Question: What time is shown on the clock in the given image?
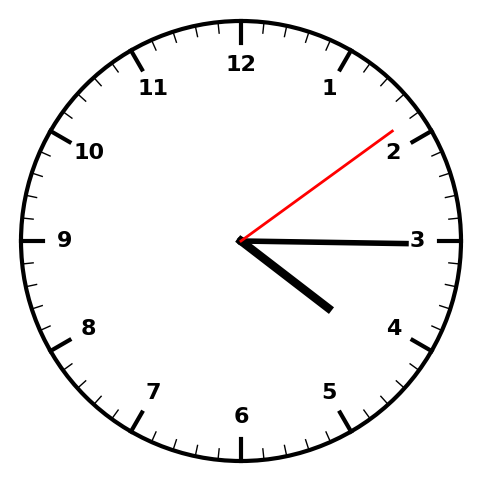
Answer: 04:15:09